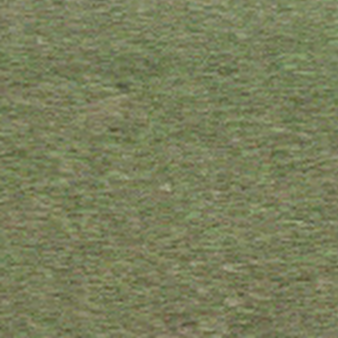
Label: other